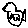
Label: bird